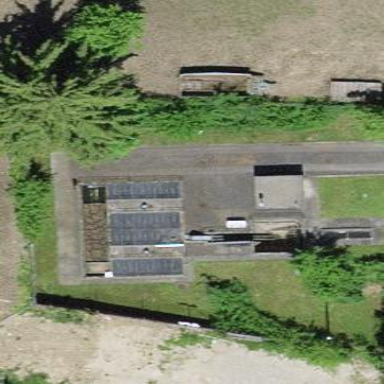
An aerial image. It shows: Wastewater plant.